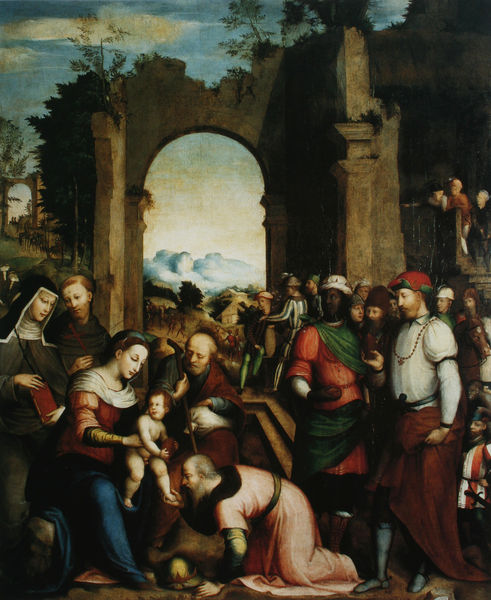
Titel: Anbetung der Könige
Künstler: Plautilla Nelli
Standort: Parma
Institution: Galleria Nazionale
Schlagwörter: baum, berg, blau, gemälde, gott, himmel, laub, mann, nackt, schatten, wolken, bäume, frauen, gelb, grün, landschaft, menschen, sitzen, stadt, frau, hintergrund, hut, kleid, kleider, licht, männer, schwarz, szene, säule, säulen, weiss, gras, gürtel, haus, rot, weg, wiese, wolke, leute, menge, rock, versammlung, bart, mütze, architektur, bibel, geschichte, kleidung, mensch, stein, hügel, natur, weite, kirche, boden, gewand, drei, kind, pflanzen, renaissance, rosa, tal, pferd, sack, beine, kuss, küssen, bogen, schuhe, stab, berge, gebirge, kette, mauer, baby, füsse, rundbogen, treppe, wetter, könig, kopftuch, streifen, edel, knie, tor, arkade, ruine, antike, buch, fuss, kreuz, knien, nonne, stiefel, beten, schwester, arkaden, tore, bewachsen, schwarzer, christus, grab, jesus, jesus christus, knieend, kniend, knieen, priester, mohr, könige, aquädukt, heilige, anbeten, taufe, maria, madonna, anbetung, christen, hirte, hirten, kriechen, sohn, weise, josef, joseph, kniefall, geburt, krippe, fusskuss, kien, leonardo, pforten, weisen, raffael, geschenke, verehren, gaben, morgenland, rennaisance, cranach, drei könige, heilige drei könige, balthasar, kaspar, baltasar, christkind, drei heilige, sechseck, triumpgbogen, klosterruine, verherung, bußgang, marienanbetung, verkndigug